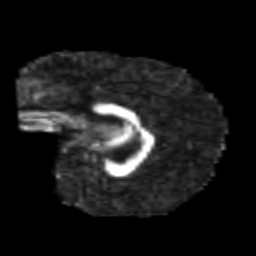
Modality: FA
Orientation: sagittal
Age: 7
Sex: male
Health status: healthy